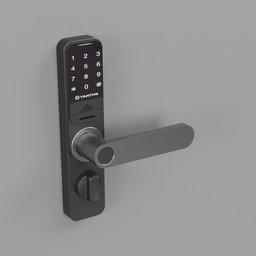
Label: mechanical